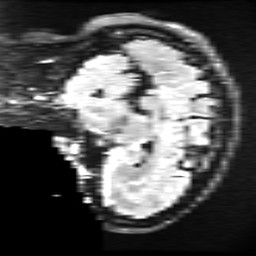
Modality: FLAIR
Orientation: sagittal
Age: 42
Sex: female
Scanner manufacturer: ge
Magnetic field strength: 3 T
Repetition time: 11 s
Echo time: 0.1497 s